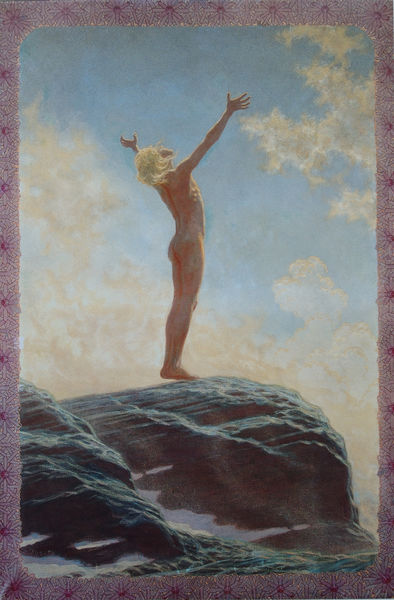
Titel: Lichtgebet
Künstler: Hugo (Fidus) Höppener
Standort: Berlin
Institution: Deutsches Historisches Museum
Schlagwörter: akt, blau, dunkel, felsen, gemälde, gestein, gott, hand, haut, himmel, körper, mann, meer, nackt, schatten, wasser, weiß, wolken, baden, grün, landschaft, mädchen, see, blumen, braun, finger, frau, geste, grau, haar, hell, licht, rücken, schwarz, rot, schnee, wolke, muster, symbolismus, blond, arm, arme, mensch, rahmen, stehen, stein, hände, erde, kalt, morgen, natur, schlank, sonne, haare, pose, rosa, passpartout, beine, bewölkt, sprung, gischt, hintern, küste, welle, wellen, umarmung, fels, risse, sonnenlicht, dunst, lila, nebel, tag, violett, rand, zehenspitzen, luft, bordüre, kraft, junge, knie, zehen, freude, klippe, offen, urlaub, fkk, rippen, wolkig, gebogen, atmen, nixe, beten, gebet, jüngling, ausgestreckt, freiheit, sonnenstrahlen, felsbrocken, frei, blumenranke, anbetung, blich, welt, strecken, zerklüftet, nach oben, ansichtskarte, erholung, wölkchen, sonnenanbeter, abheben, asgebreitet, blumendeko, freikörperkultur, körperkultur, sich öffnen, sonnenkind, wellenreiten, öffning